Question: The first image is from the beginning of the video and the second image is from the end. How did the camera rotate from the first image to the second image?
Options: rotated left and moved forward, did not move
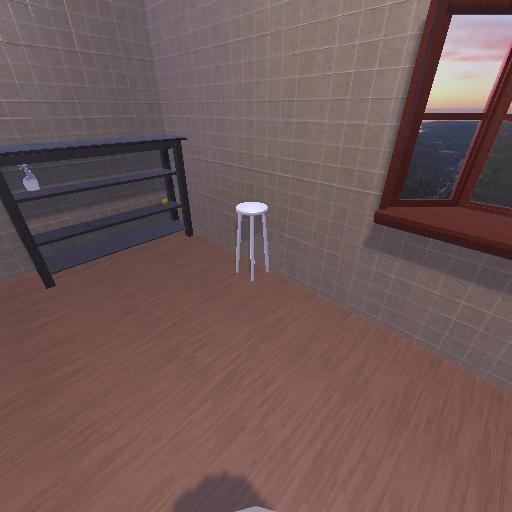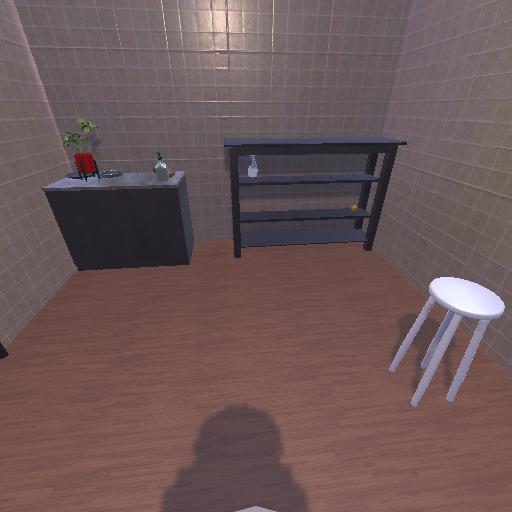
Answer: rotated left and moved forward